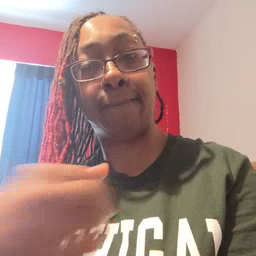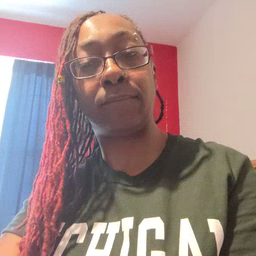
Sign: have